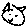
Label: cat